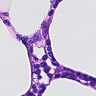
Metastatic tissue present: no